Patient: sex M, age 35
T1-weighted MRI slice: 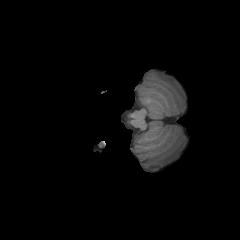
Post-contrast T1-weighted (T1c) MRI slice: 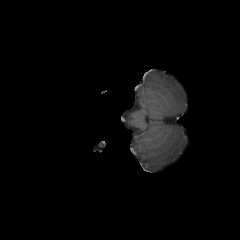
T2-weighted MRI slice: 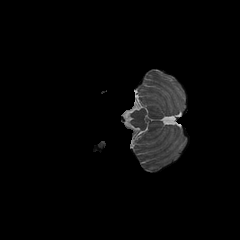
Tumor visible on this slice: no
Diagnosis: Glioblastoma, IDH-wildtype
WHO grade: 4